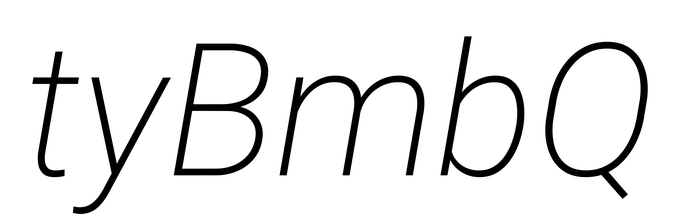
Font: Roboto-Italic_ExtraLight_Italic